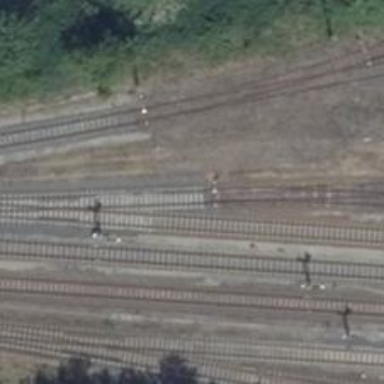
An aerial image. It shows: Railway switch.